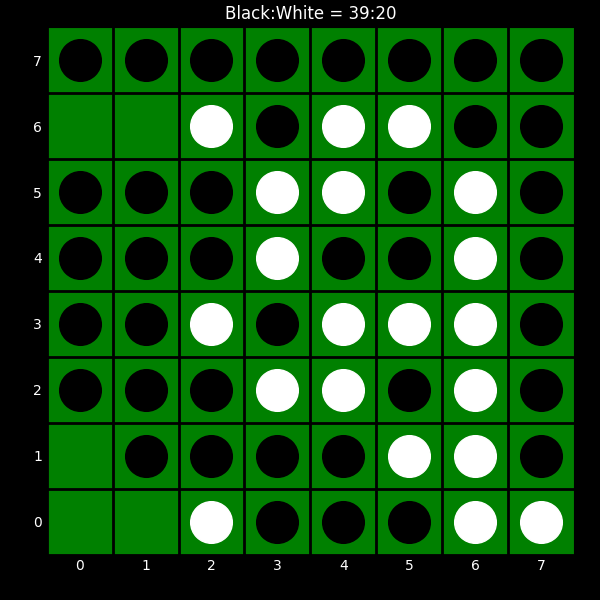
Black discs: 39
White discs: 20